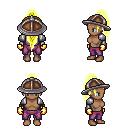
a pixel art fantasy rpg character, female body template, human, dark skin, steel arm armor, magenta pants, gold extra-long topknot hairstyle, chain helm, gold gloves, four views (front, back, left, right), 2x2 character sprite sheet, small pixel art, hard edges, no anti-aliasing